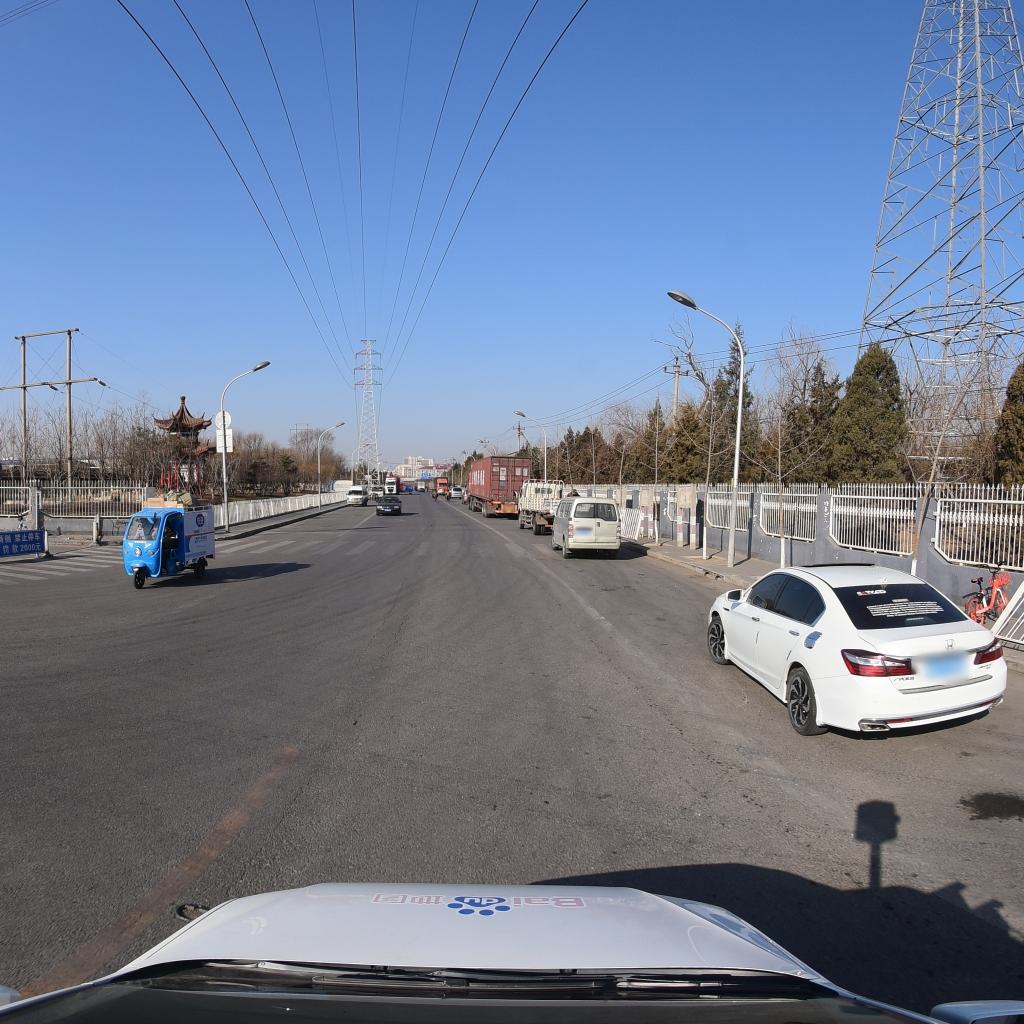
Region: Fengtai
Road damage annotations: longitudinal crack, pothole, longitudinal crack